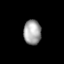
Tissue: lung
Cell type: Others
Senescence score: 0.2316
Nuclear area (px): 422
Mean DAPI intensity: 163.424